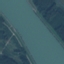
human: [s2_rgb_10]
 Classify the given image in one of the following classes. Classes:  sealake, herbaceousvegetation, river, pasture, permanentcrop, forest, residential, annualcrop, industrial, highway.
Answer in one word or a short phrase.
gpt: River